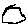
Label: hexagon